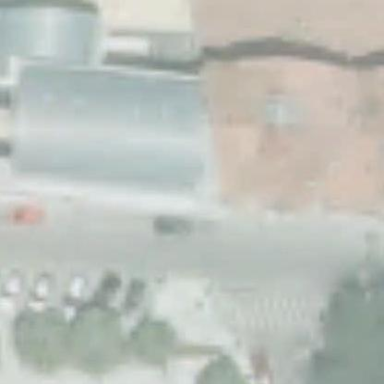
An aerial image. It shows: Part of building.